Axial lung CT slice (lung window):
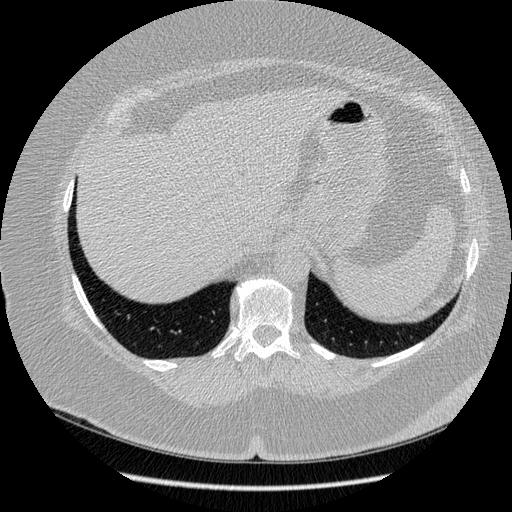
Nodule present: no